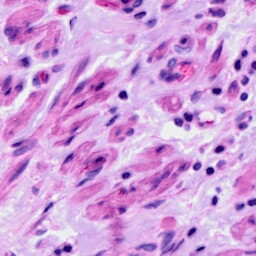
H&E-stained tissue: Ovarian